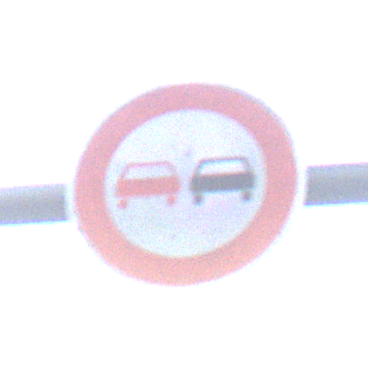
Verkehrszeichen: Ueberholverbot
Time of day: SunriseSunset
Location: Outdoor (Urban)
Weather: PartlyCloudy
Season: NotSpecified
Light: Natural